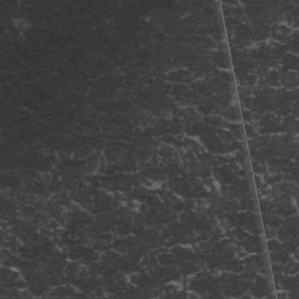
Label: frost